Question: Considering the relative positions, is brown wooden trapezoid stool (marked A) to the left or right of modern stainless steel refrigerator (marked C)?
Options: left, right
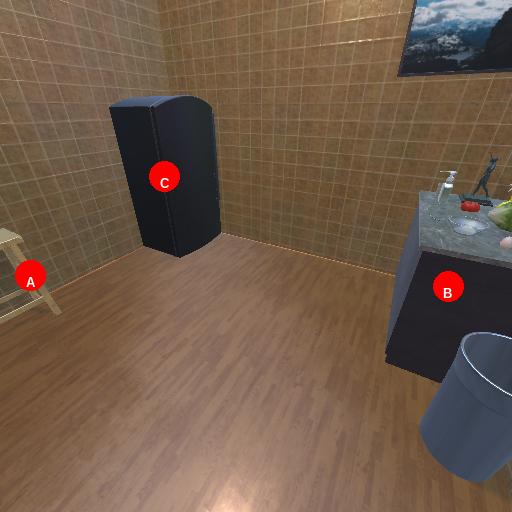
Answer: left